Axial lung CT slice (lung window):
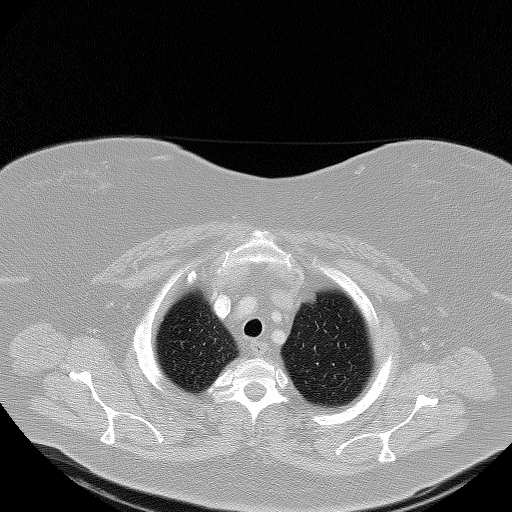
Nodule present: no